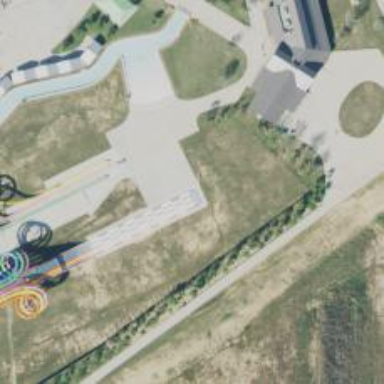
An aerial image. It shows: Water slide attraction.